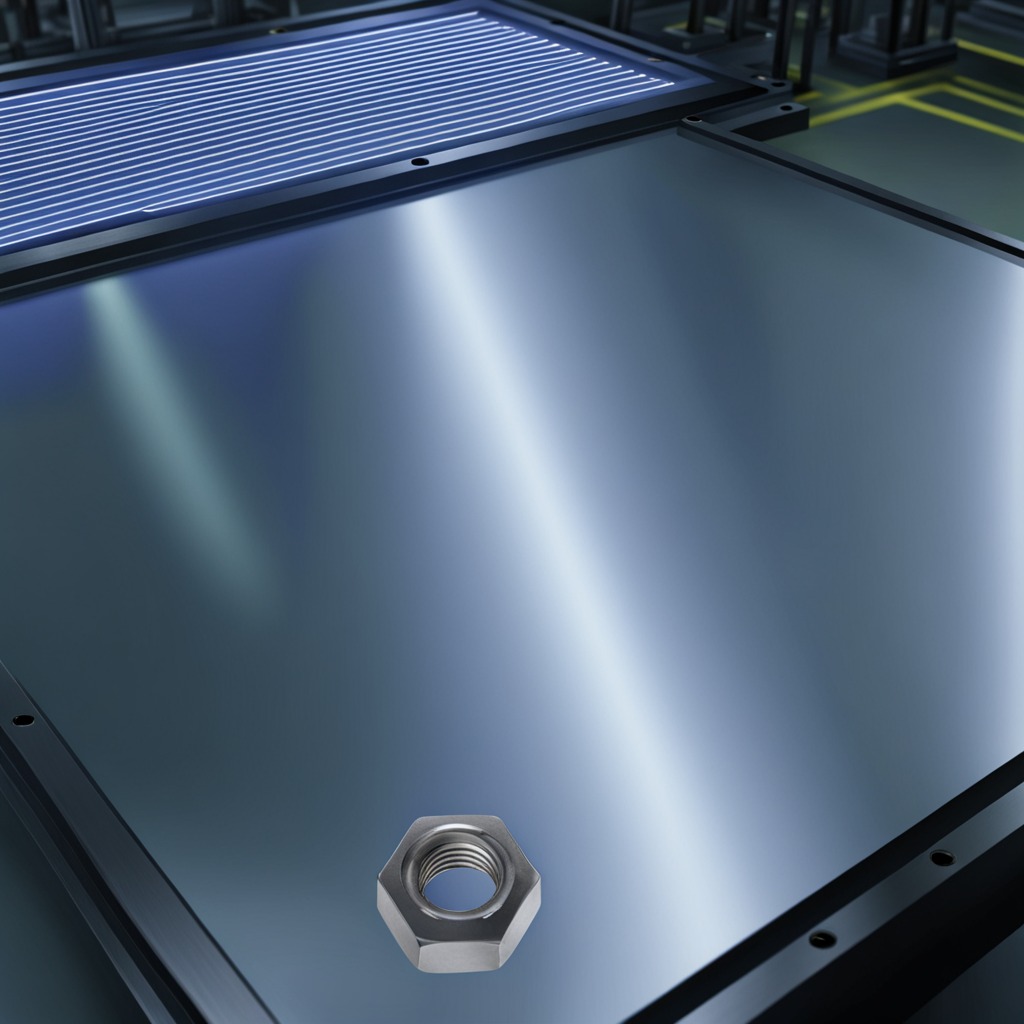
A metal nut is lying on the metal table in a machine shop under fluorescent lights.